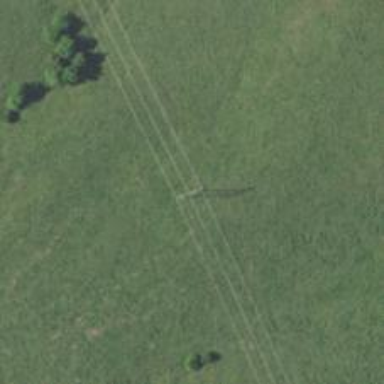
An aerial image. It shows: H-frame designed tower for power lines.